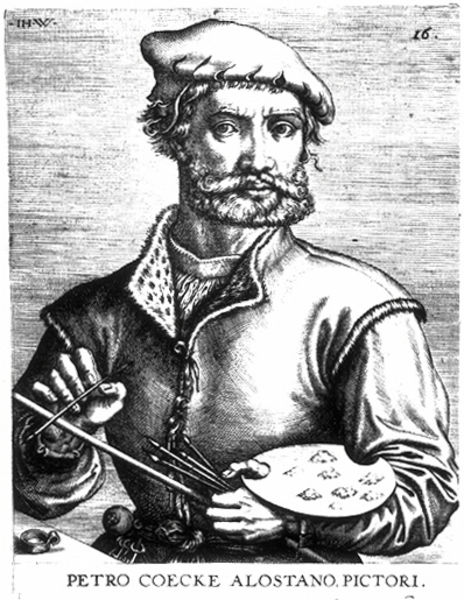
Titel: Bildnis von Pieter Coecke van Aelst dem Älteren
Künstler: Hieronymus Cock
Institution: (Seriendruck)
Schlagwörter: hand, mann, weiß, daumen, finger, frisur, geste, hut, mund, nase, schwarz, tisch, zeichnung, blick, gürtel, bart, hemd, jacke, jung, kappe, mütze, augen, falten, gesicht, kragen, pelz, vollbart, ärmel, bild, bildnis, hals, hände, portrait, porträt, signatur, auge, gewand, haare, mantel, pose, locken, fell, kopfbedeckung, schrift, haltung, stab, farben, farbe, grafik, graphik, inschrift, maler, faltenwurf, knöpfe, selbstporträt, weste, name, druck, lithographie, schwarz weiß, radierung, stich, künstler, text, beschriftung, selbstbildnis, hallo, kunst, palette, pinsel, barett, selbstportrait, zahl, wams, schlüssel, schlüsselbund, kupferstich, selbstbewusst, vasari, lateinisch, farbflecken, farbpalette, peter, bärtiger mann, seriendruck, selbstbildniss, palett, wamst, malstab, vollbar, fabe, pictori, alostano, coecke, petro, pieter, selbstportrat, zu, 16, inschrigt, uz, tr, pups, petro coecke alostando pictori, gf, rtzu, ew, rtz, tre, 8u7, peret, doublet, ihw, zeichenstab, bilddruck, pero, ann